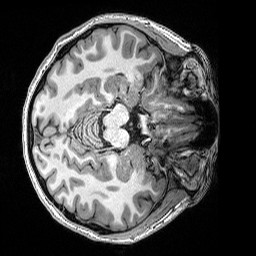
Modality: T1w
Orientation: axial
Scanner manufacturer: siemens
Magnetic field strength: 3 T
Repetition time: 2.53 s
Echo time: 0.0033 s